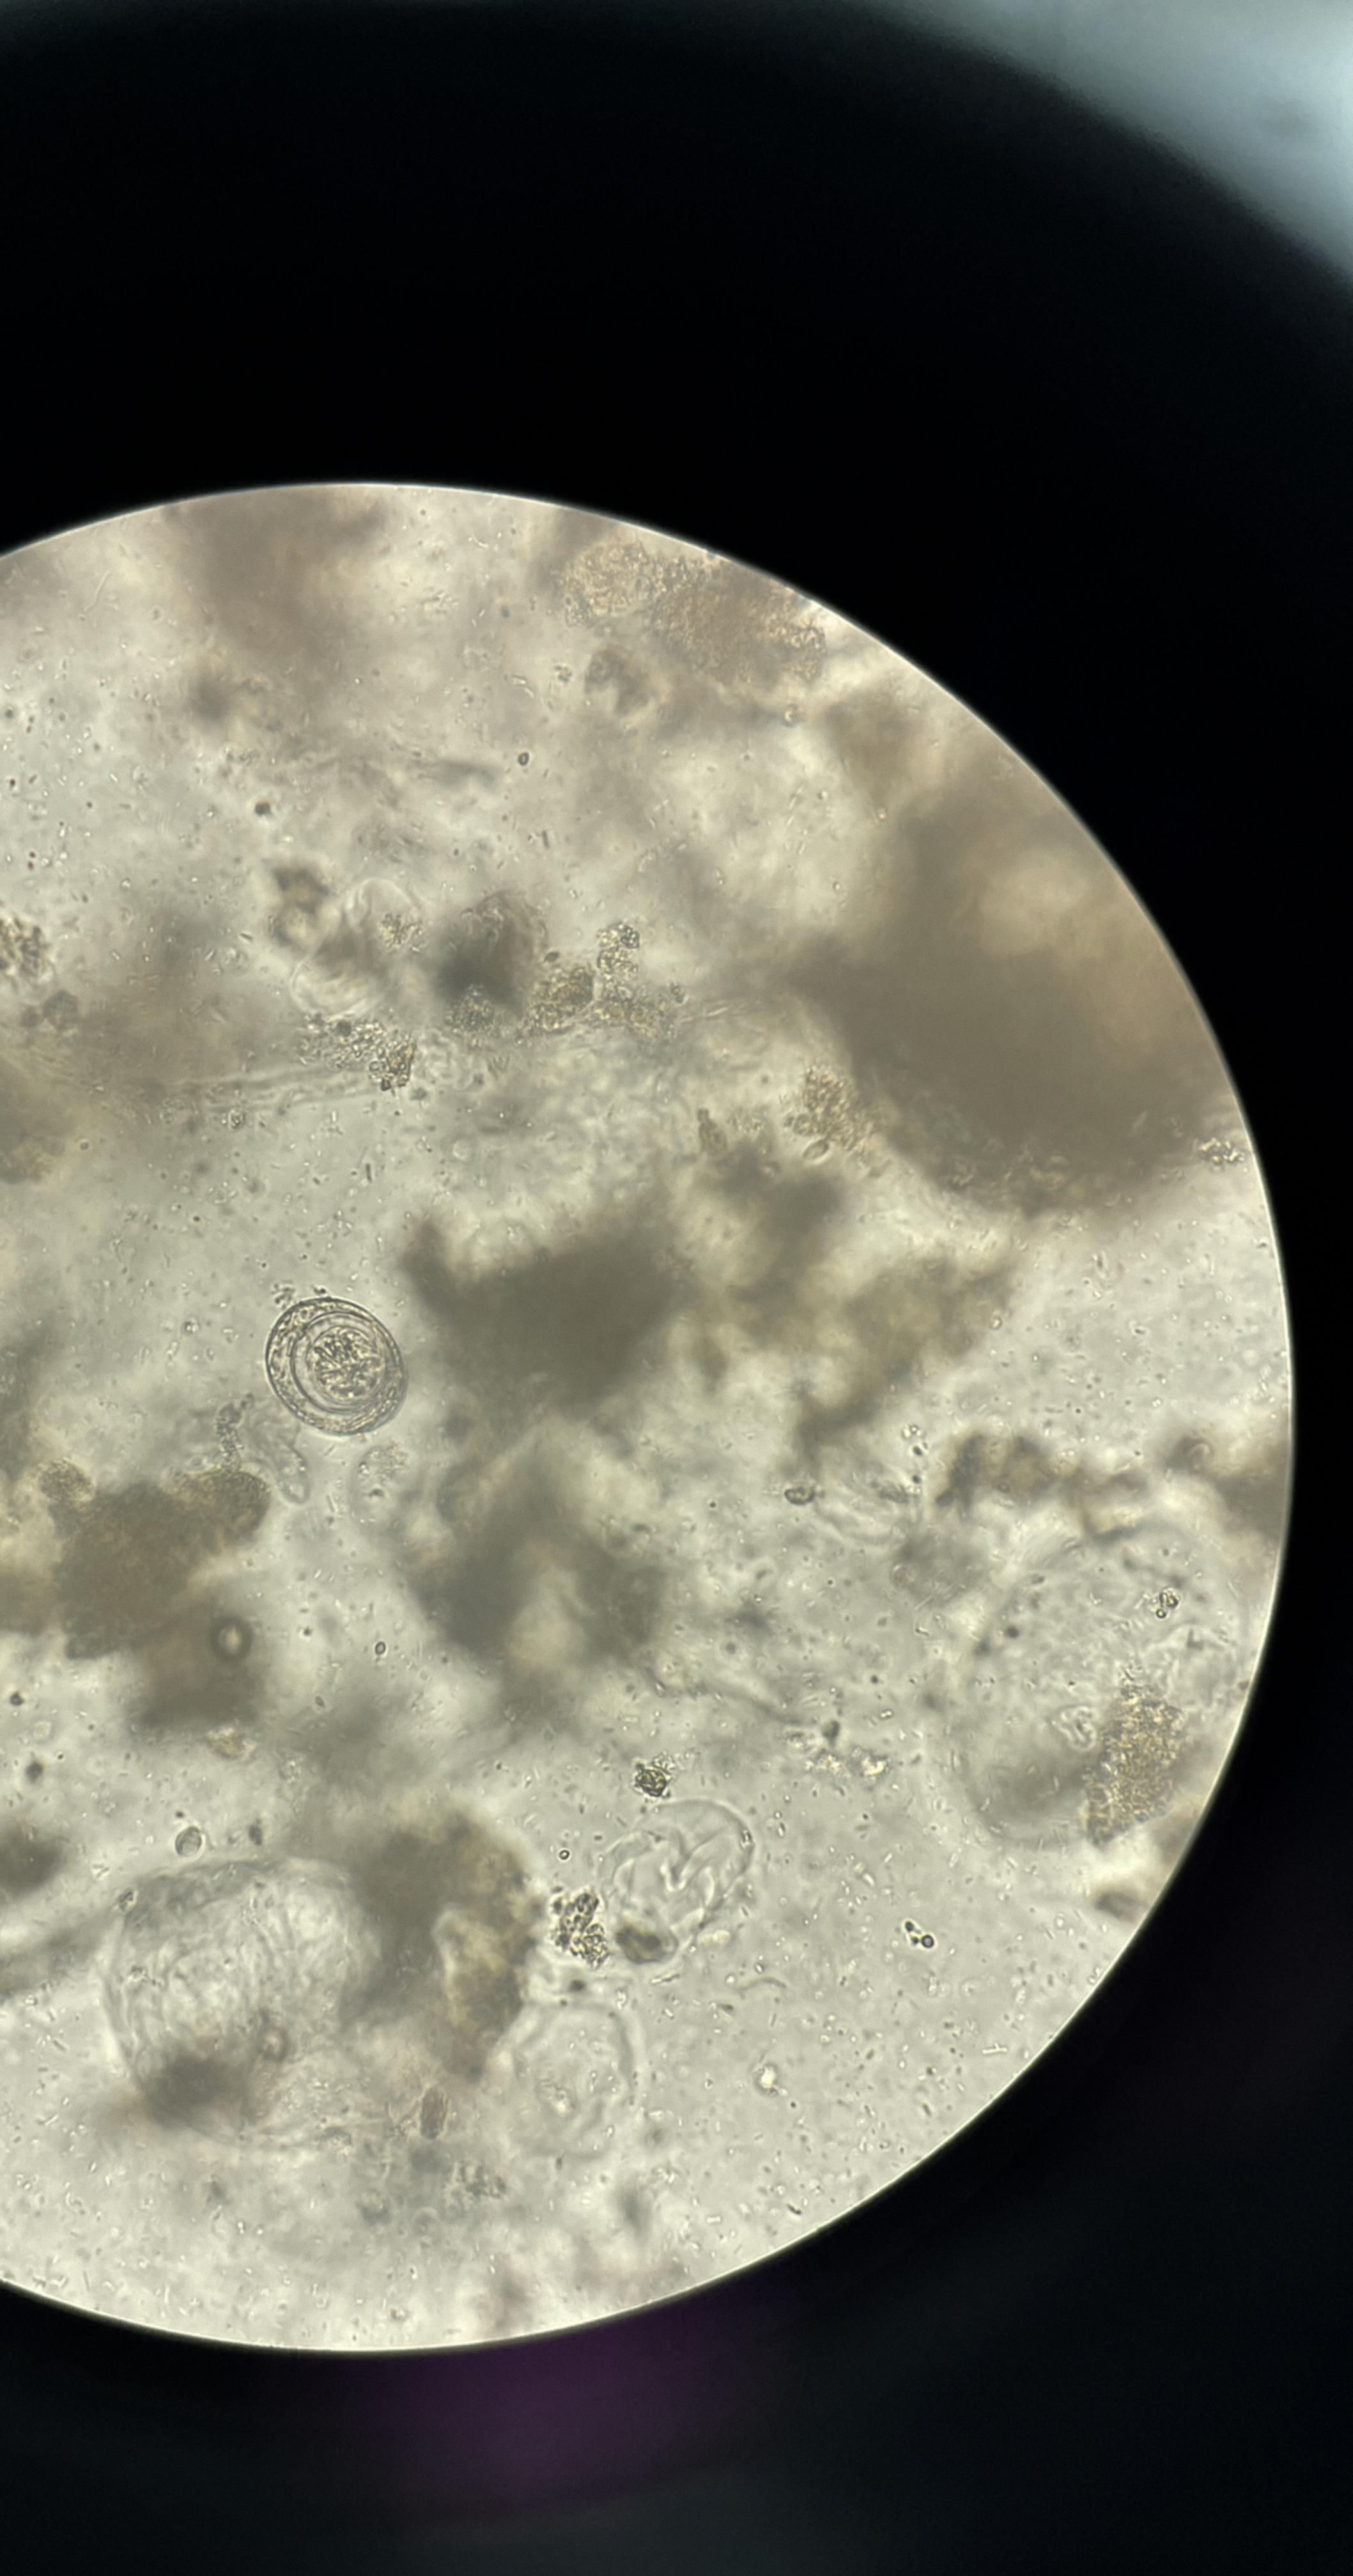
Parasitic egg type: Hymenolepis nana